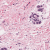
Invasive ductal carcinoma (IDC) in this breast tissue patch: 0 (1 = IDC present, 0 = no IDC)